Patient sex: F
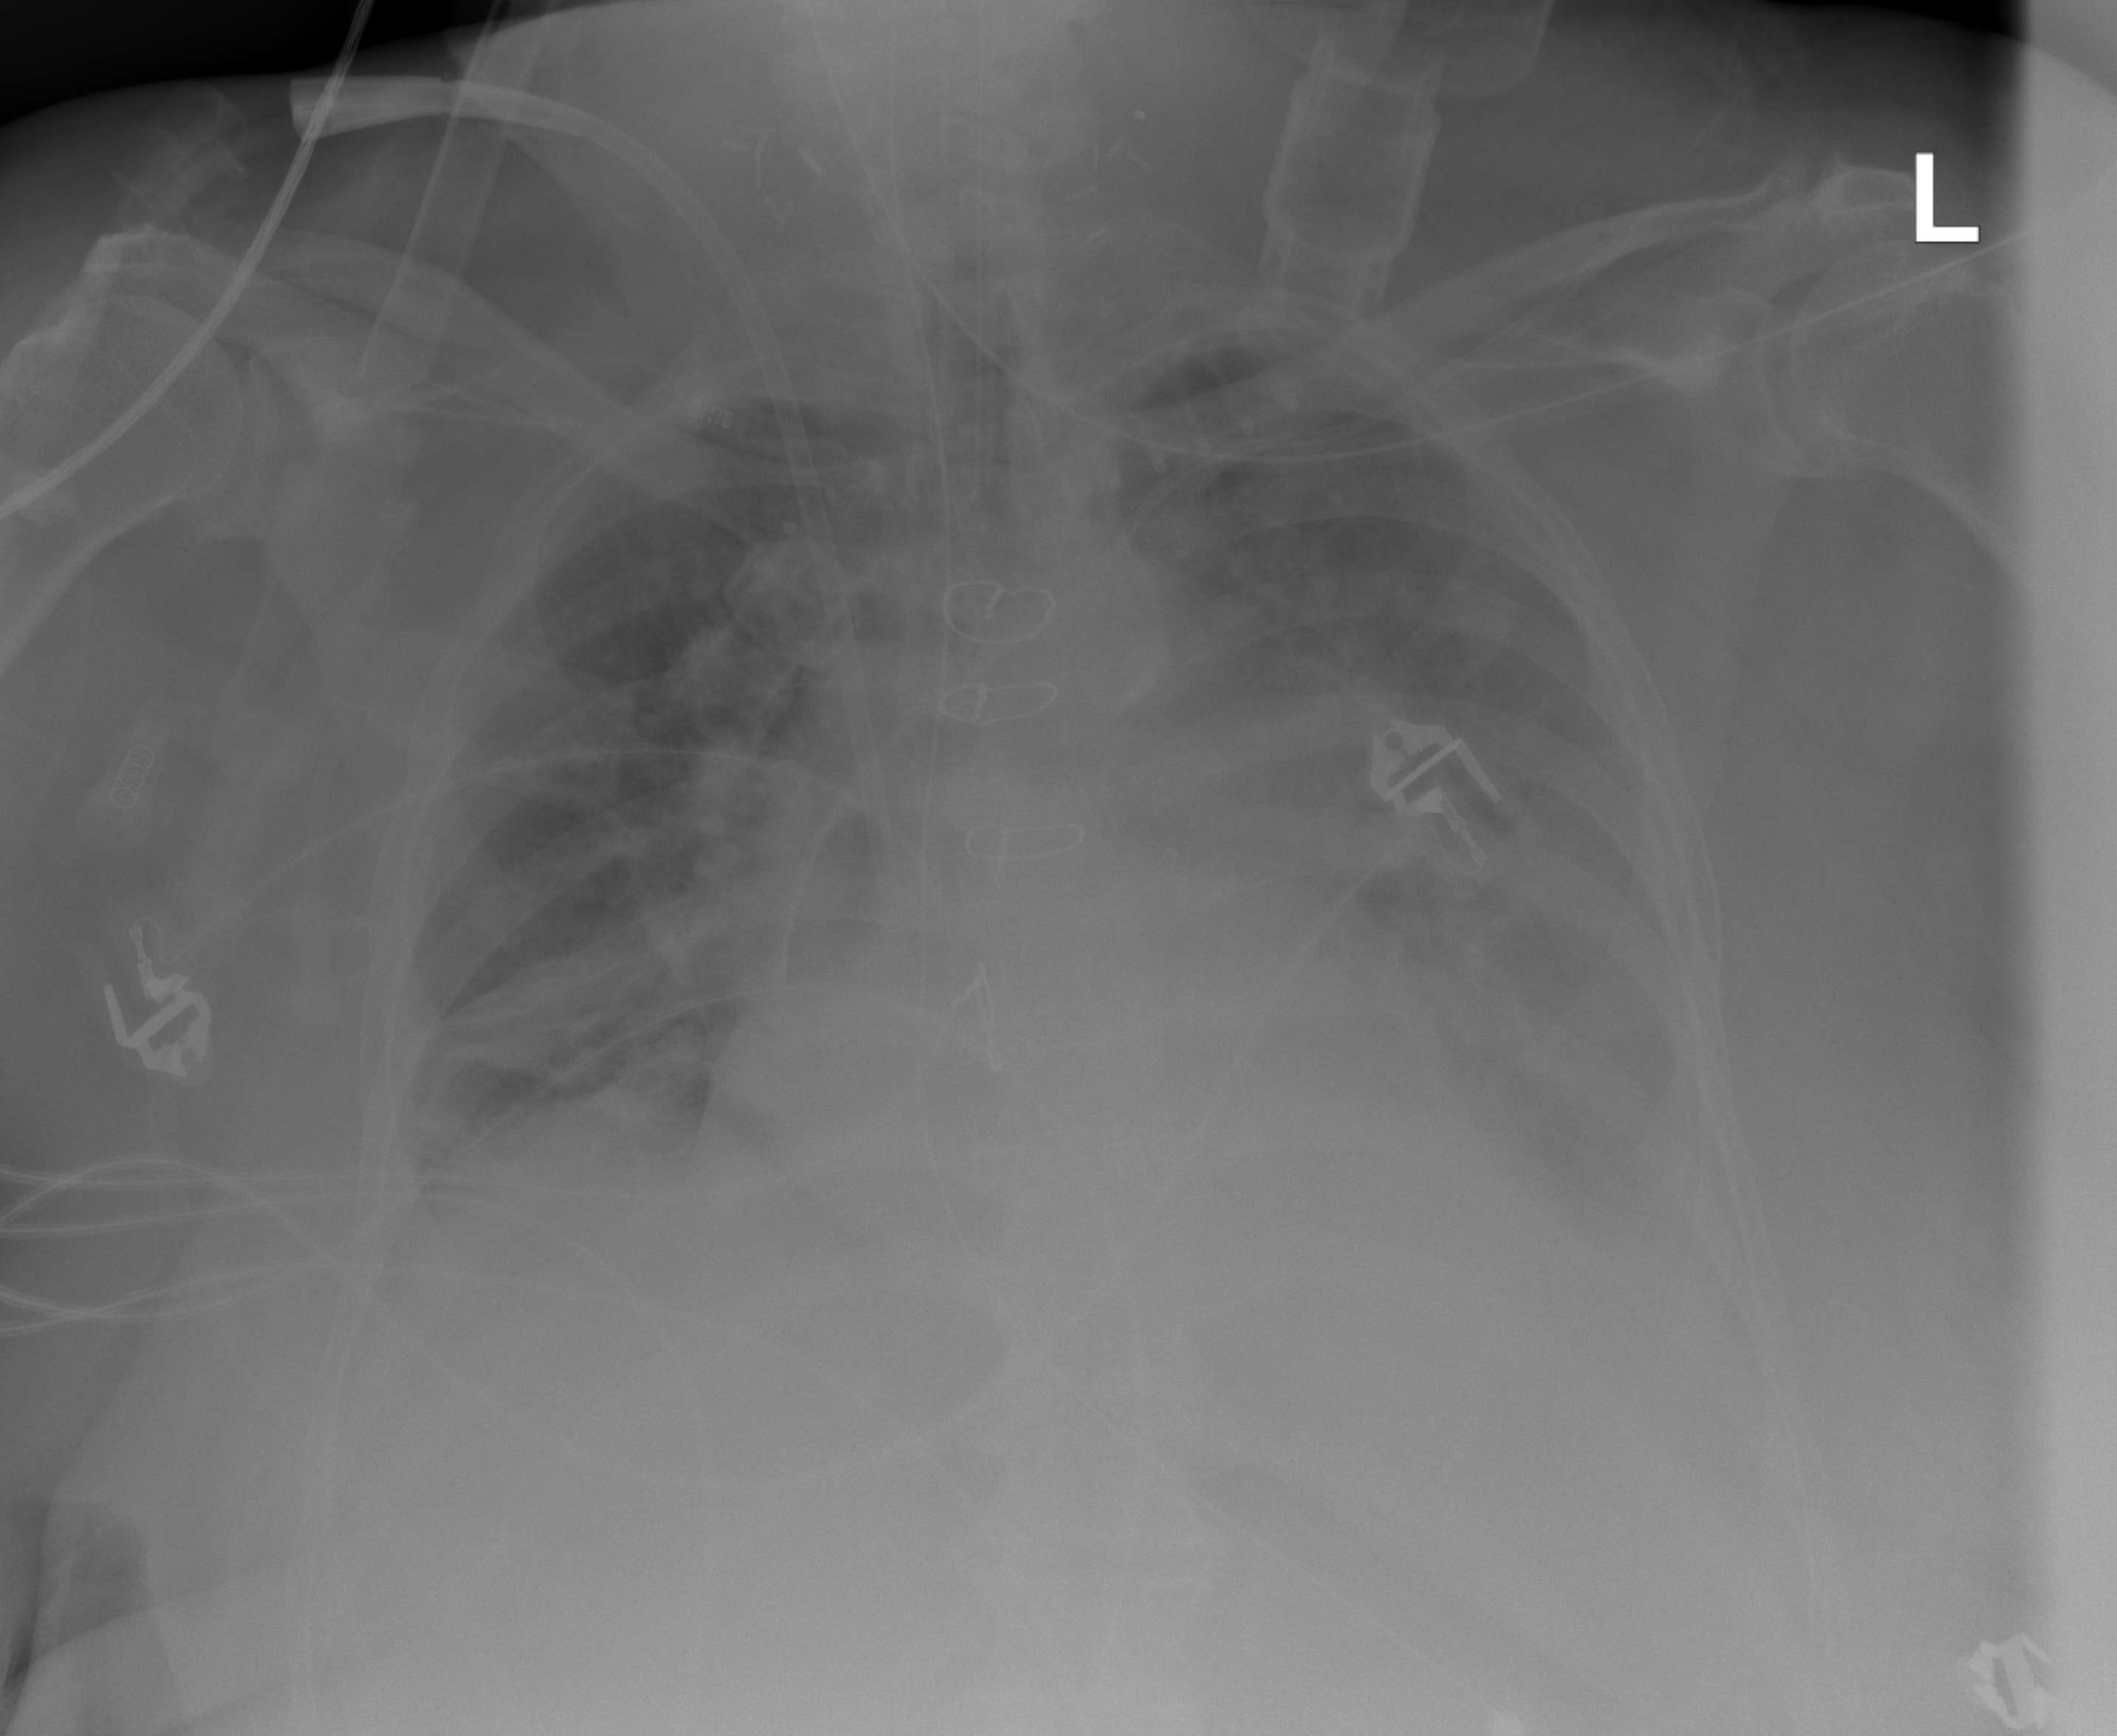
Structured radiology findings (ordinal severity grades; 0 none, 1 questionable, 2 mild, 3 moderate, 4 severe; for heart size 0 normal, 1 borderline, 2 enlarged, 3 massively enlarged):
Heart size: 2
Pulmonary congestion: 2
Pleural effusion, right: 2
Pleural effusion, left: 2
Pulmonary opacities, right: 2
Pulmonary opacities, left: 2
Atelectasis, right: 2
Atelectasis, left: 3